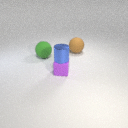
large green rubber sphere to the left of small purple rubber cube